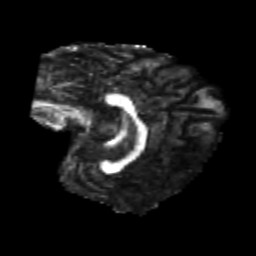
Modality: FA
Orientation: sagittal
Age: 20
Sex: male
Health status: healthy
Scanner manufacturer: philips
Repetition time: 7.387 s
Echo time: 0.08599 s